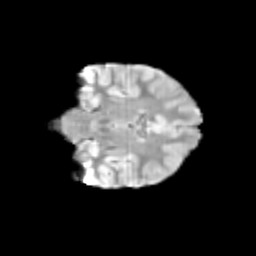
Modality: T2w
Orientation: coronal
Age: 11
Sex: female
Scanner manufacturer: siemens
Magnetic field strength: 3 T
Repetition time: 3.8 s
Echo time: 0.07 s